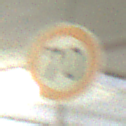
Verkehrszeichen: Geschwindigkeit70
Umgebung: Indoor, Special
Tageszeit: NotSpecified
Wetter: NotSpecified
Licht: Artificial
Jahreszeit: NotSpecified
Kontrast: HighContrast